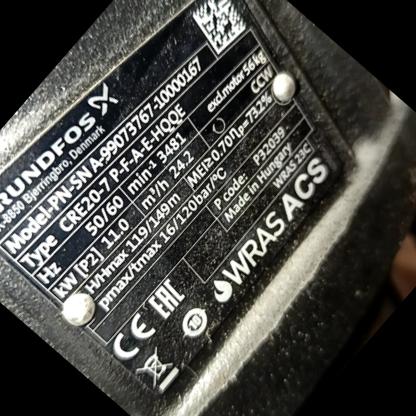
Klasa: tabliczka-znamionowa